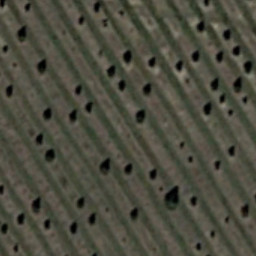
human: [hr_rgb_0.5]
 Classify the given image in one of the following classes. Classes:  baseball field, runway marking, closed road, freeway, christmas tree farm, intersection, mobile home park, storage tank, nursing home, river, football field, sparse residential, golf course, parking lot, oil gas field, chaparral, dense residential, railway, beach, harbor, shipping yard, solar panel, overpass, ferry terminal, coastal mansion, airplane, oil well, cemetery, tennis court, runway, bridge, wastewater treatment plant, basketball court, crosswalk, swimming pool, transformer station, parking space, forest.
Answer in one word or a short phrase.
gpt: christmas tree farm